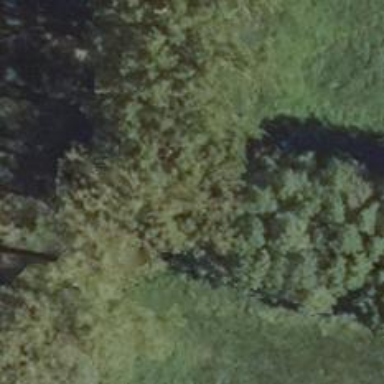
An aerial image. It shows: Row of trees in natural setting.